Question: In my layout there are many EditTexts, i want to make same width for all. I tried with below code and the EditTexts showing different width. how can i solve this problem. My layout as follows
thanks in advance
'''
<?xml version="1.0" encoding="utf-8"?>
<ScrollView xmlns:android="http://schemas.android.com/apk/res/android"
android:layout_width="fill_parent"
android:layout_height="wrap_content">
<LinearLayout
android:layout_width="match_parent"
android:layout_height="wrap_content"
android:orientation="vertical">
<TextView
android:layout_width="wrap_content"
android:layout_height="wrap_content"
android:layout_gravity="left"
android:textColor="@color/white"
android:textSize="20sp"
android:textStyle="bold"
android:text="Basic Settings"/>
<LinearLayout
android:layout_width="match_parent"
android:layout_height="wrap_content"
android:paddingLeft="20dp"
android:paddingRight="20dp"
android:orientation="horizontal">
<TextView
android:layout_width="wrap_content"
android:layout_height="wrap_content"
android:layout_gravity="left|center_vertical"
android:textColor="@color/white"
android:layout_weight="1"
android:text="Home ID"/>
<EditText
android:id="@+id/setup_homeid"
android:layout_width="wrap_content"
android:layout_height="wrap_content"
android:layout_gravity="right"
android:layout_weight="1"
android:maxLength="5"
android:inputType="number"
android:singleLine="true"/>
</LinearLayout>
<LinearLayout
android:layout_width="match_parent"
android:layout_height="wrap_content"
android:paddingLeft="20dp"
android:paddingRight="20dp"
android:orientation="horizontal">
<TextView
android:layout_width="wrap_content"
android:layout_height="wrap_content"
android:layout_gravity="left|center_vertical"
android:layout_weight="1"
android:textColor="@color/white"
android:text="Home Name"/>
<EditText
android:id="@+id/setup_homename"
android:layout_width="wrap_content"
android:layout_height="wrap_content"
android:layout_gravity="right"
android:layout_weight="1"
android:maxLength="12"
android:inputType="textCapCharacters"
android:singleLine="true"/>
</LinearLayout>
<LinearLayout
android:layout_width="match_parent"
android:layout_height="wrap_content"
android:paddingLeft="20dp"
android:paddingRight="20dp"
android:orientation="horizontal">
<TextView
android:layout_width="wrap_content"
android:layout_height="wrap_content"
android:layout_gravity="left|center_vertical"
android:layout_weight="1"
android:textColor="@color/white"
android:text="Home Password"/>
<EditText
android:id="@+id/setup_homepw"
android:layout_width="wrap_content"
android:layout_height="wrap_content"
android:layout_gravity="right"
android:layout_weight="1"
android:maxLength="10"
android:singleLine="true"
android:inputType="textPassword|number"/>
</LinearLayout>
<LinearLayout
android:layout_width="match_parent"
android:layout_height="wrap_content"
android:paddingLeft="20dp"
android:paddingRight="20dp"
android:orientation="horizontal">
<TextView
android:layout_width="wrap_content"
android:layout_height="wrap_content"
android:layout_gravity="left|center_vertical"
android:layout_weight="1"
android:textColor="@color/white"
android:text="Home Re-password"/>
<EditText
android:id="@+id/setup_homerepw"
android:layout_width="wrap_content"
android:layout_height="wrap_content"
android:layout_gravity="right"
android:layout_weight="1"
android:maxLength="10"
android:inputType="textPassword|number"
android:singleLine="true"/>
</LinearLayout>
<TextView
android:layout_width="wrap_content"
android:layout_height="wrap_content"
android:layout_gravity="left"
android:textColor="@color/white"
android:textSize="20sp"
android:textStyle="bold"
android:text="IP Settings"/>
</LinearLayout>
</ScrollView>
'''
screen shot of application

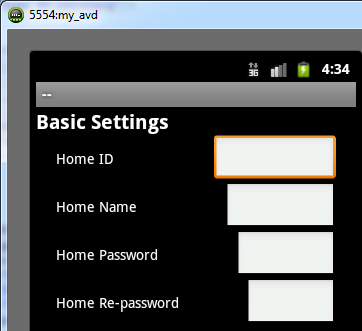
Answer: To take effect 'android:layout_weight="1"' attributes for width you have to set 'android:layout_width="0dip"' for both ChildViews (TextView and EditText)
Something like:
'''
<LinearLayout
android:layout_width="match_parent"
android:layout_height="wrap_content"
android:paddingLeft="20dp"
android:paddingRight="20dp"
android:orientation="horizontal">
<TextView
android:layout_width="0dip" // this line need to be change
android:layout_height="wrap_content"
android:layout_gravity="left|center_vertical"
android:textColor="@color/white"
android:layout_weight="1"
android:text="Home ID"/>
<EditText
android:id="@+id/setup_homeid"
android:layout_width="0dip" // this line need to be change
android:layout_height="wrap_content"
android:layout_gravity="right"
android:layout_weight="1"
android:maxLength="5"
android:inputType="number"
android:singleLine="true"/>
</LinearLayout>
'''